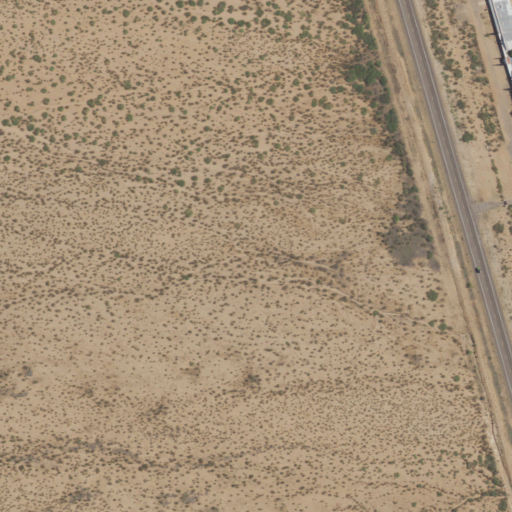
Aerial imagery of valley in New Mexico named Mary Lee Draw containing shrub, grassland, open development, barren land, low intensity development, and medium intensity development